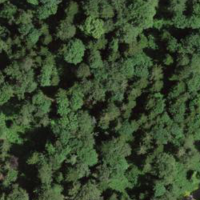
EUNIS habitat code: 44
Species observed at this site:
Castanea sativa